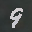
Label: 9